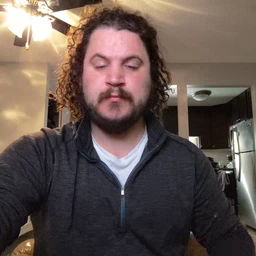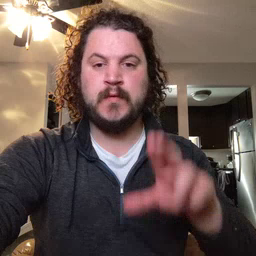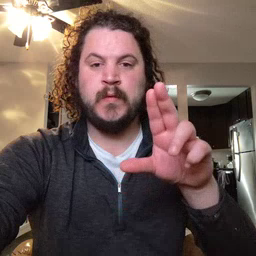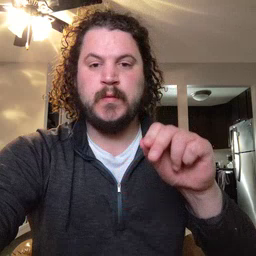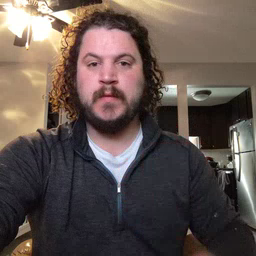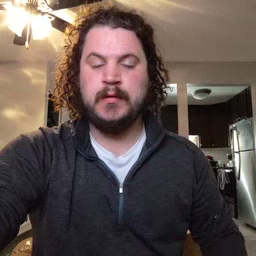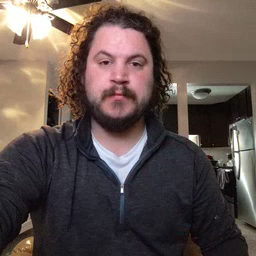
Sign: no